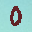
Label: 0